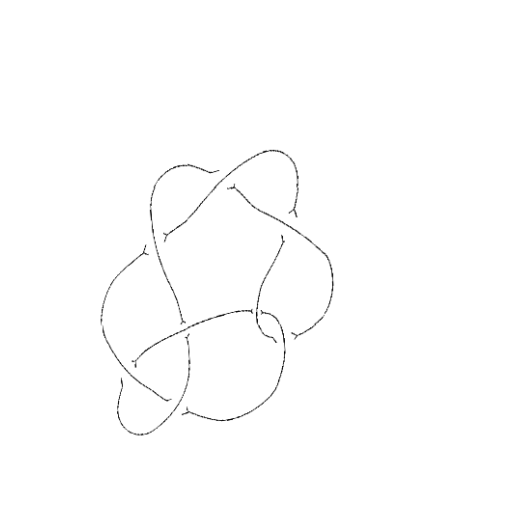
Crossing number: 8